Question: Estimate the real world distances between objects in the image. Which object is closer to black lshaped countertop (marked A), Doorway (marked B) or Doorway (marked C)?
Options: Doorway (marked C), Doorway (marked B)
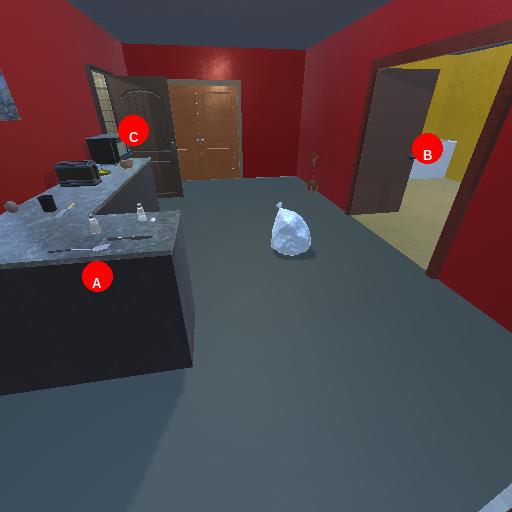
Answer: Doorway (marked C)